Question: I have been following the react setup instructions on codecademy:
When I type in "npm run build" into the terminal I get this error:

I can't seem to figure out how to get it to work.
Here is the link to my code on my github:
<URL>
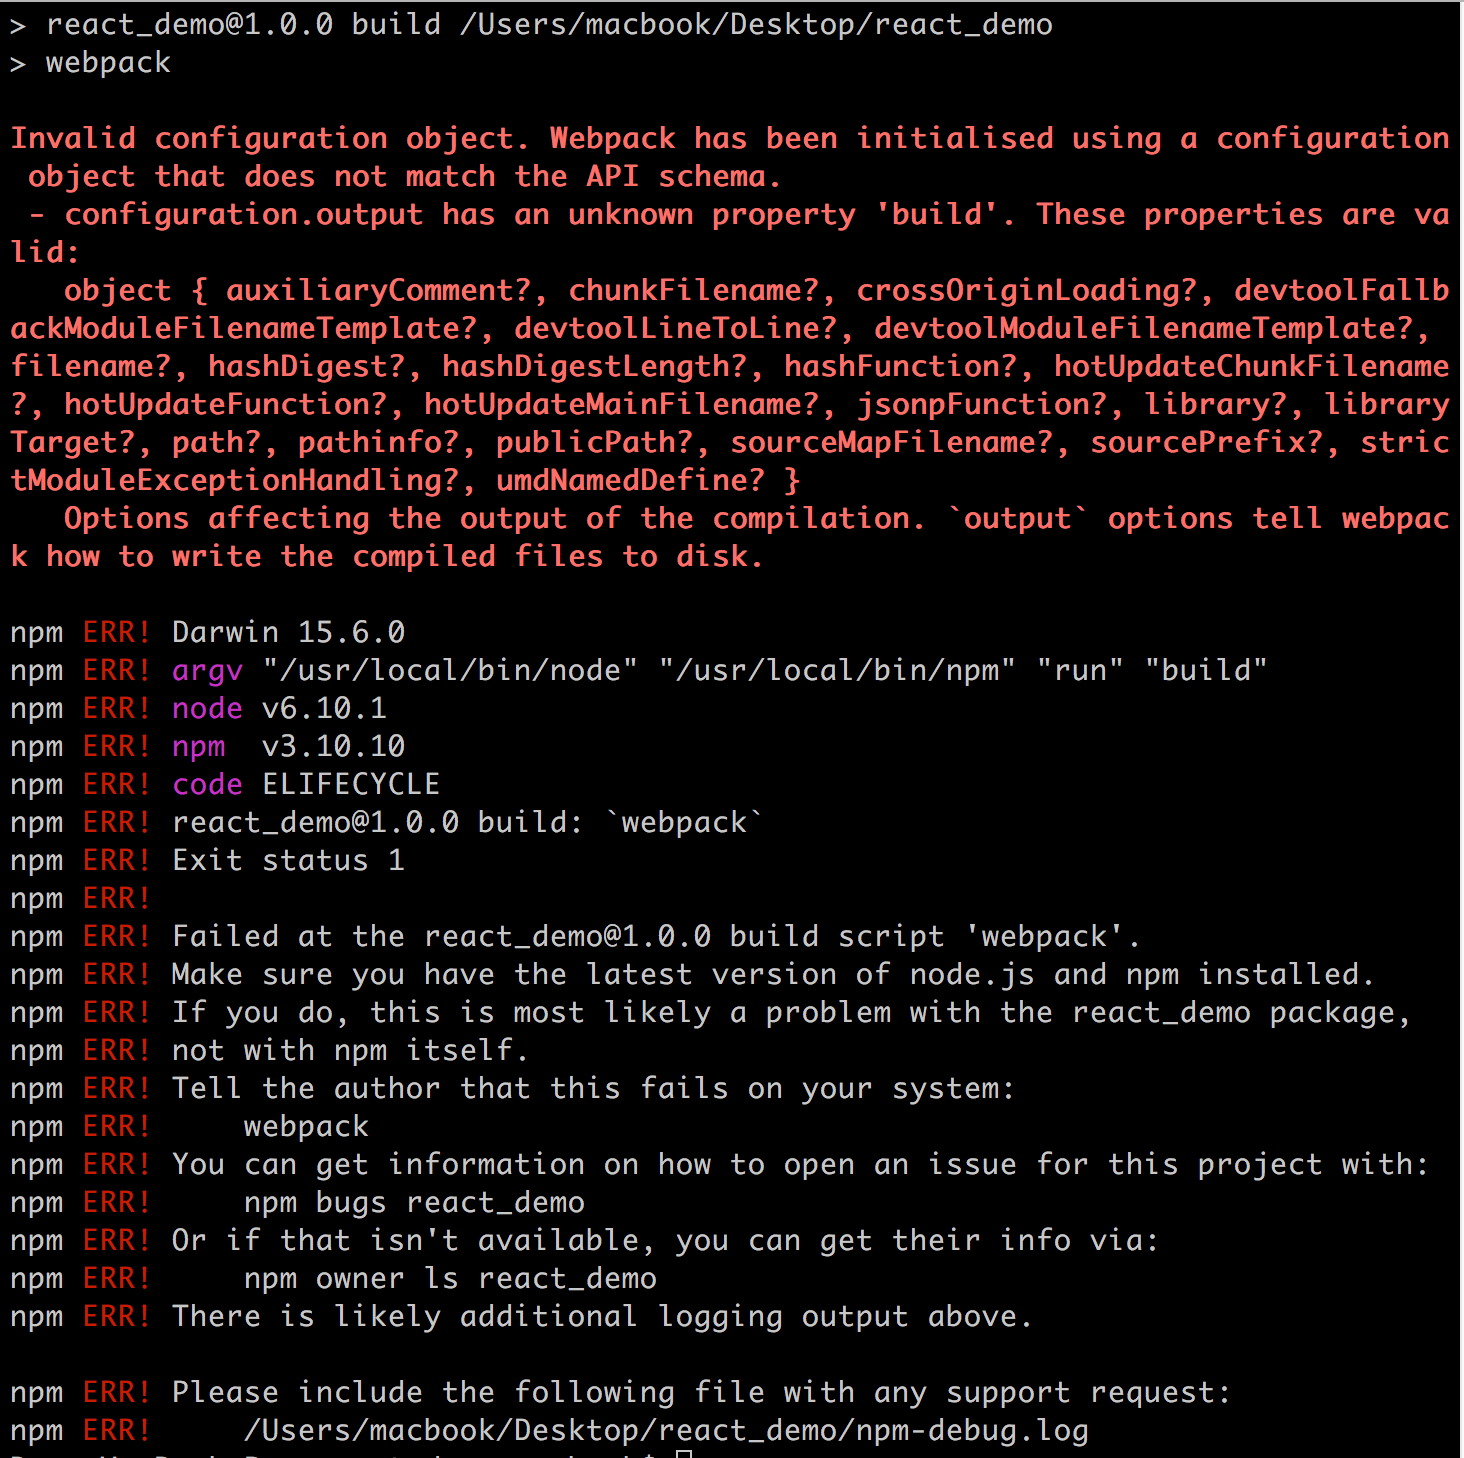
Answer: The error tells you that 'output.build' is not a valid option. You probably meant to use <URL> for that.
Your config would look like this:
'''
var path = require('path');
var HTMLWebpackPlugin = require('html-webpack-plugin');
var HTMLWebpackPluginConfig = new HTMLWebpackPlugin({
template: path.resolve(__dirname, 'app/index.html'),
filename: 'index.html',
inject: 'body'
});
module.exports = {
entry: path.resolve(__dirname, 'app/index.js'),
module: {
loaders: [
{
test: /\.js$/,
exclude: /node_modules/,
loader: 'babel-loader'
}
]
},
output: {
filename: 'transformed.js',
path: path.resolve(__dirname, 'build')
},
plugins: [HTMLWebpackPluginConfig]
};
'''
Also in './app/index.js' you have a typo, it should be './components/Apps' (you forgot the 's').